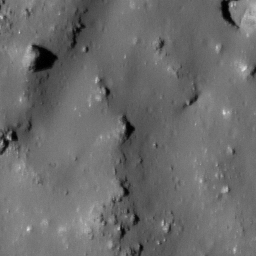
Pit: Tycho 5b
Host crater: Tycho
Host type: impact_melt
Lunar coordinates: latitude -42.618, longitude 348.636